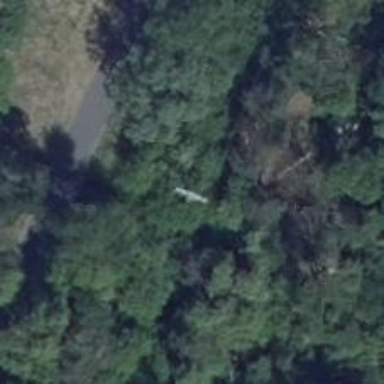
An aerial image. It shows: Power pole.